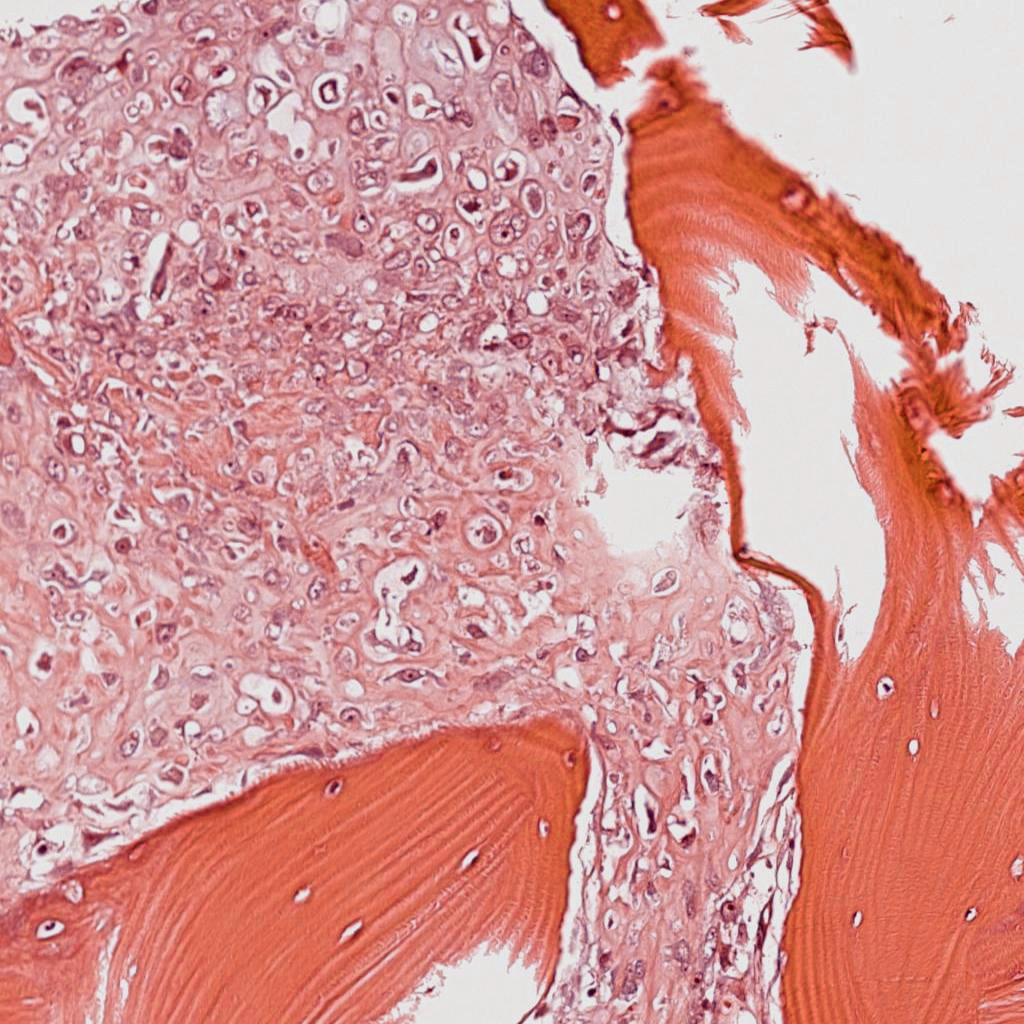
Label: Viable